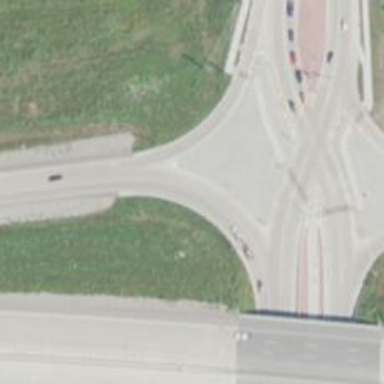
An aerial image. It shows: Motorway link at Diverging Diamond Interchange (DDI).